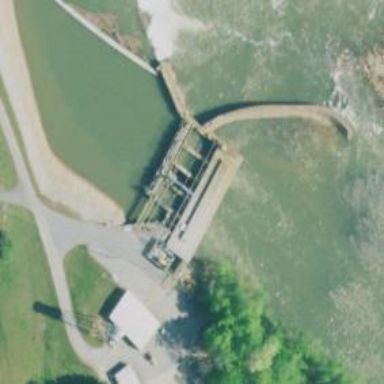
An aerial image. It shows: Hydro power generator utilizing water storage as its method.